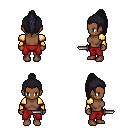
a pixel art fantasy rpg character, female body template, human, dark skin, gold arm armor, red pants, raven long topknot hairstyle, dagger, four views (front, back, left, right), 2x2 character sprite sheet, small pixel art, hard edges, no anti-aliasing